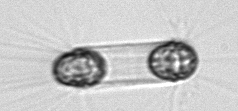
Label: Corethron_hystrix